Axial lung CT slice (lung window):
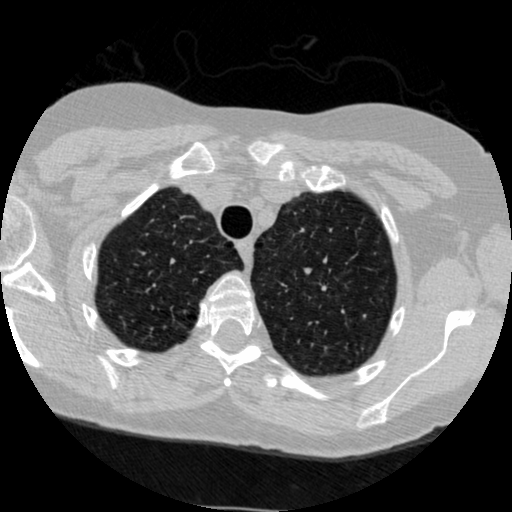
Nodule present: no